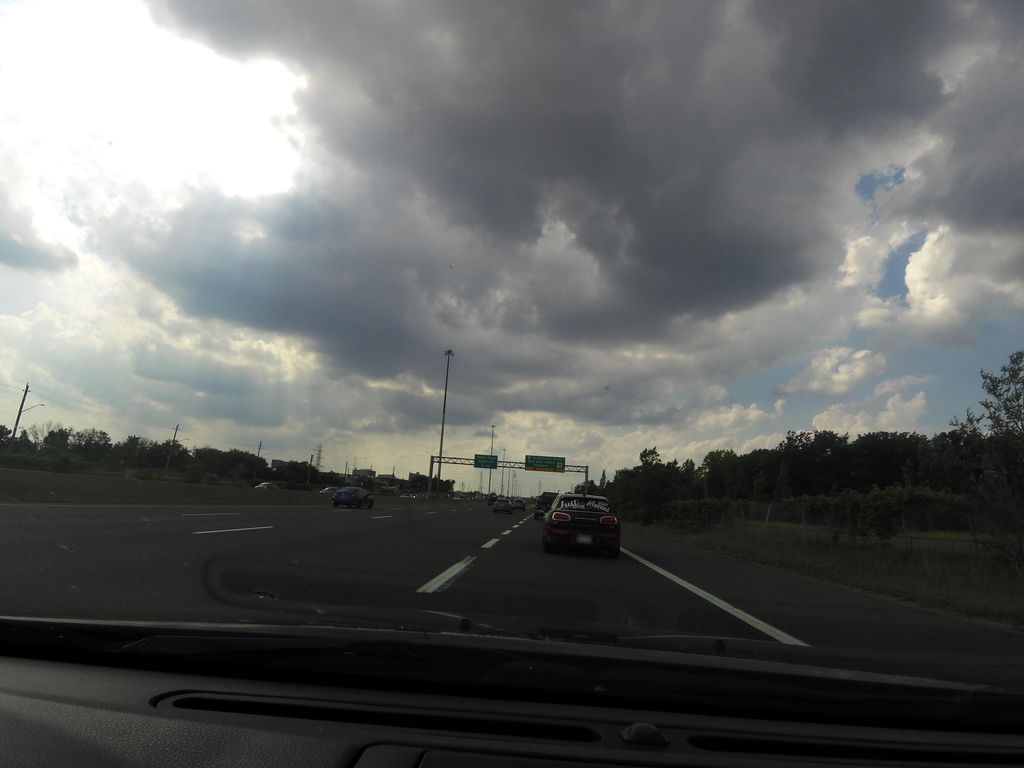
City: hamilton